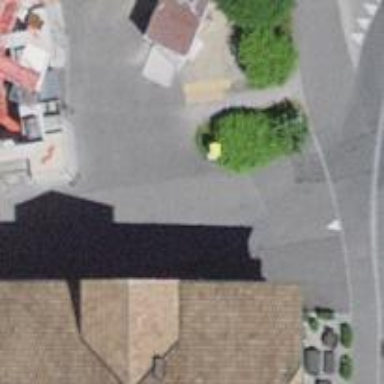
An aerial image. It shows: Post box is visible.